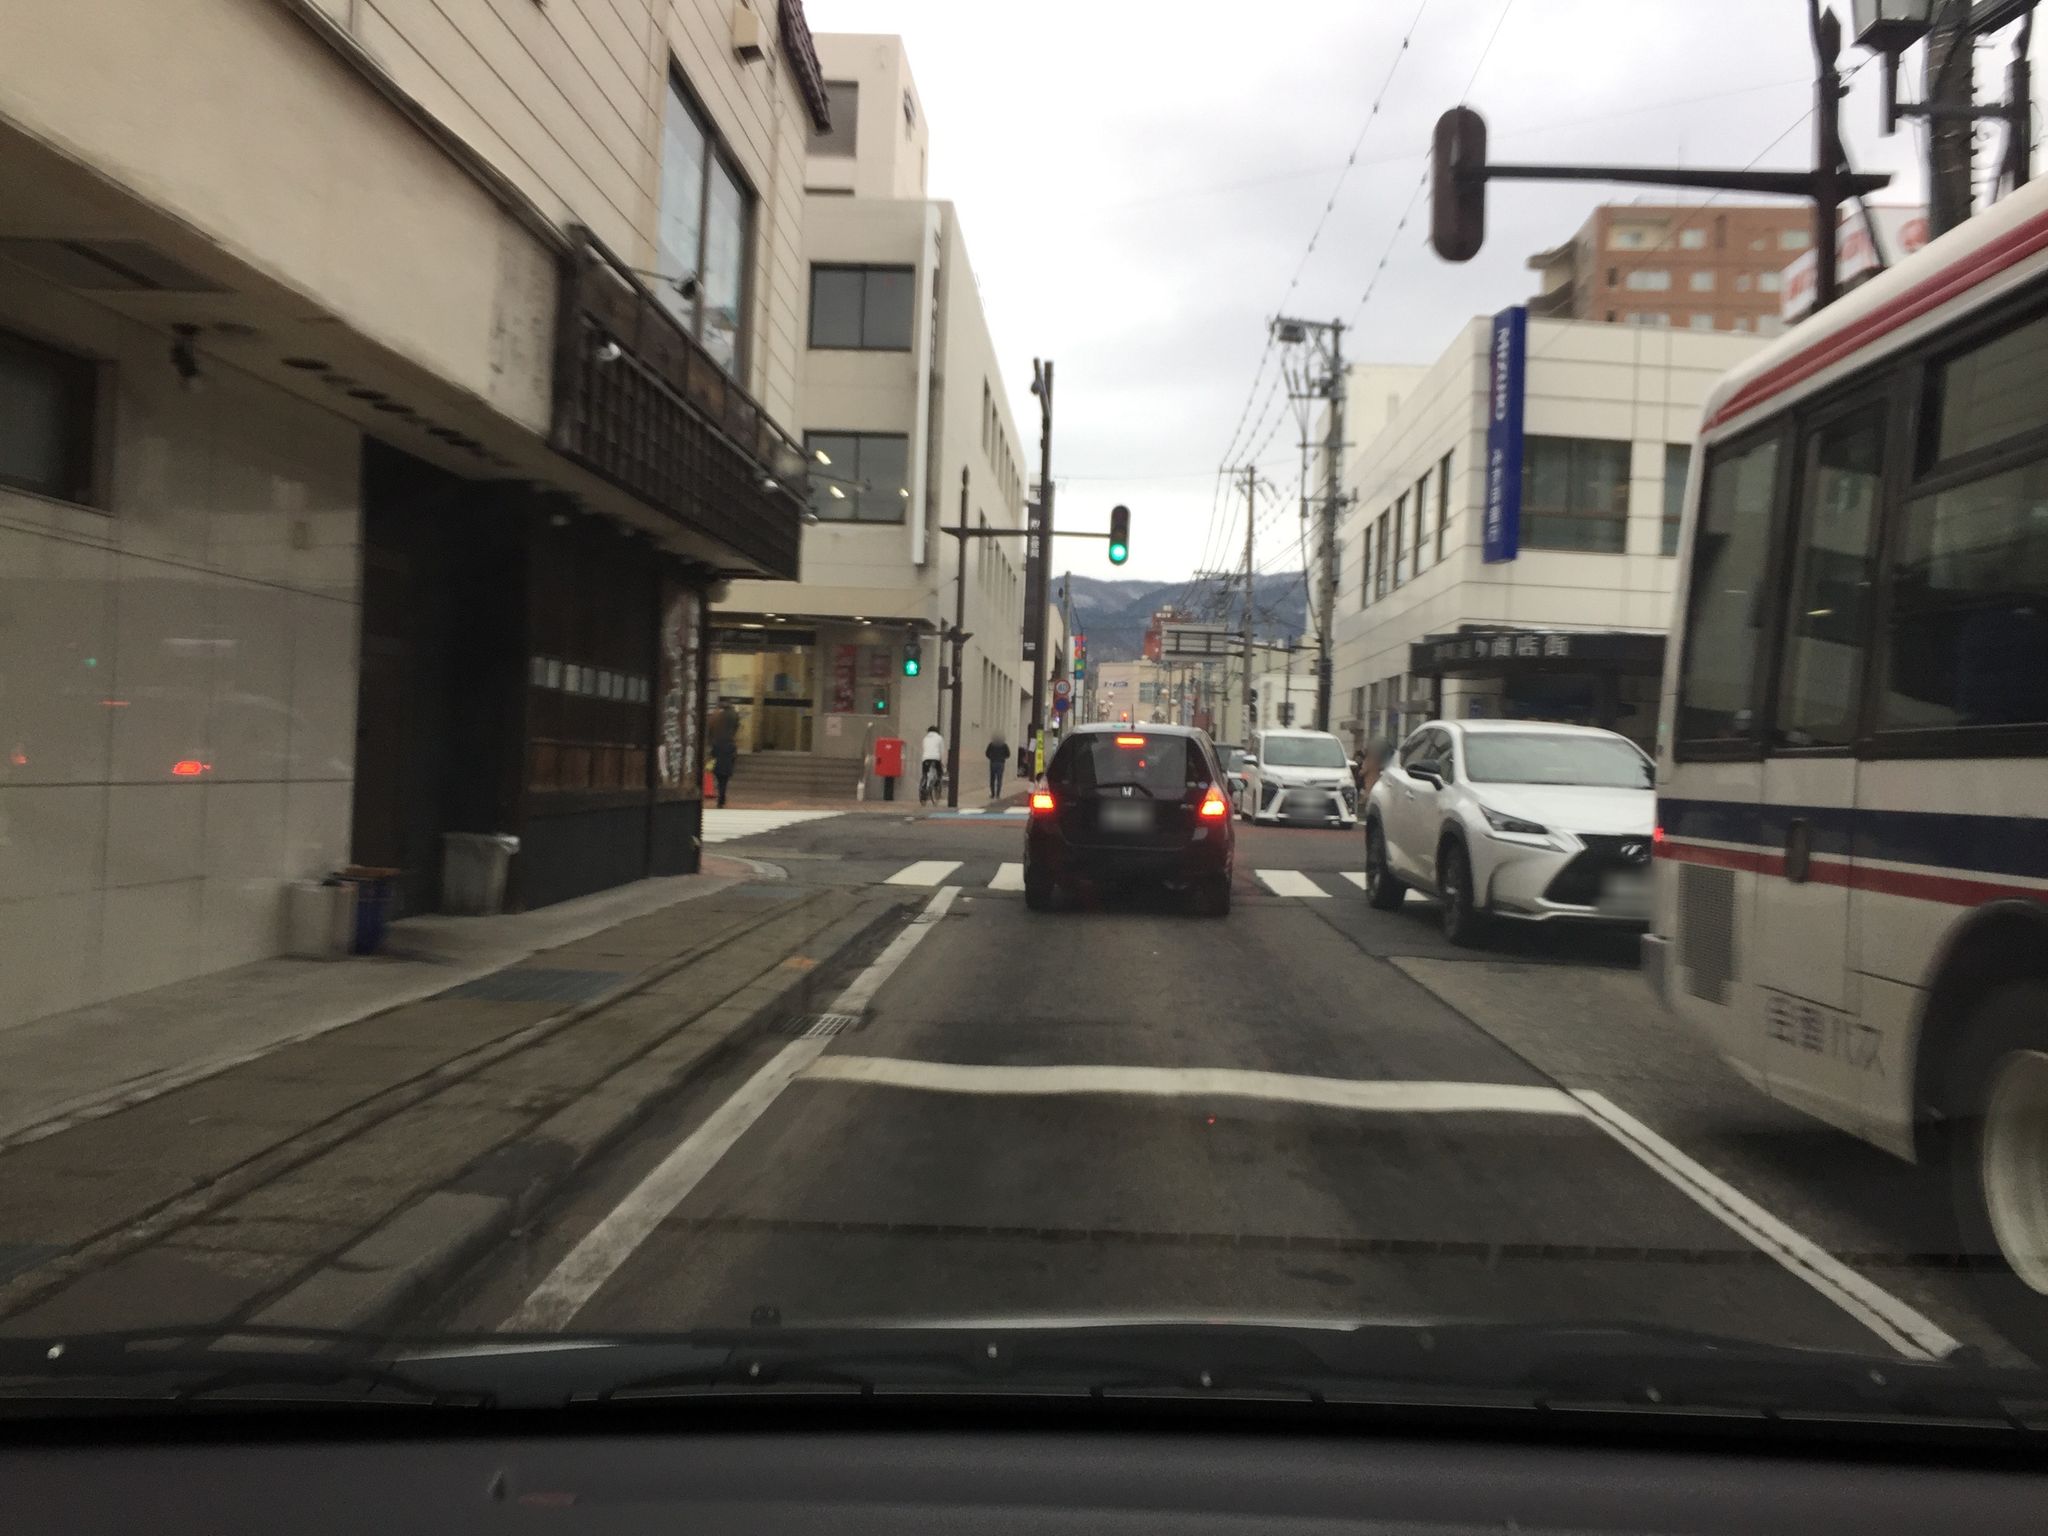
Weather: cloudy
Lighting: day
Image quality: good
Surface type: driving surface
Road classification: footway
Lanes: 2.0
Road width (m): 4.2, 1
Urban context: urban centre
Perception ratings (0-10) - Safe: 4.83, Lively: 4.85, Beautiful: 1.48, Boring: 1.63, Depressing: 5.2, Wealthy: 3.33